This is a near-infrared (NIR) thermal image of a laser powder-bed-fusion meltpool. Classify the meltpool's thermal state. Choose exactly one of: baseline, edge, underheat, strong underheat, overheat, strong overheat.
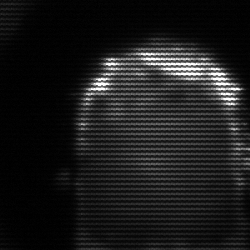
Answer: baseline